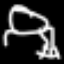
Label: frog